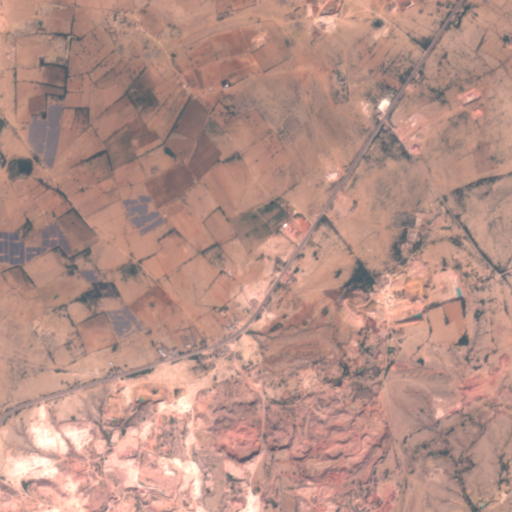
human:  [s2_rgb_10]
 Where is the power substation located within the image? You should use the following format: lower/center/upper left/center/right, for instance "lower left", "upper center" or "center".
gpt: The power substation is located in the lower center of the image.
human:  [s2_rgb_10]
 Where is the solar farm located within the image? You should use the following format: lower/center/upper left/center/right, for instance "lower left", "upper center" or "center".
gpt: The solar farm is located in the left of the image.
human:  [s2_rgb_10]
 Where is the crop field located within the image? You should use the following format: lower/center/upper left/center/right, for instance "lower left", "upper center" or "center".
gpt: There is no crop field in the image.